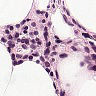
Metastatic tissue present: no